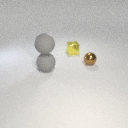
large gray rubber sphere in front of small brown metal sphere